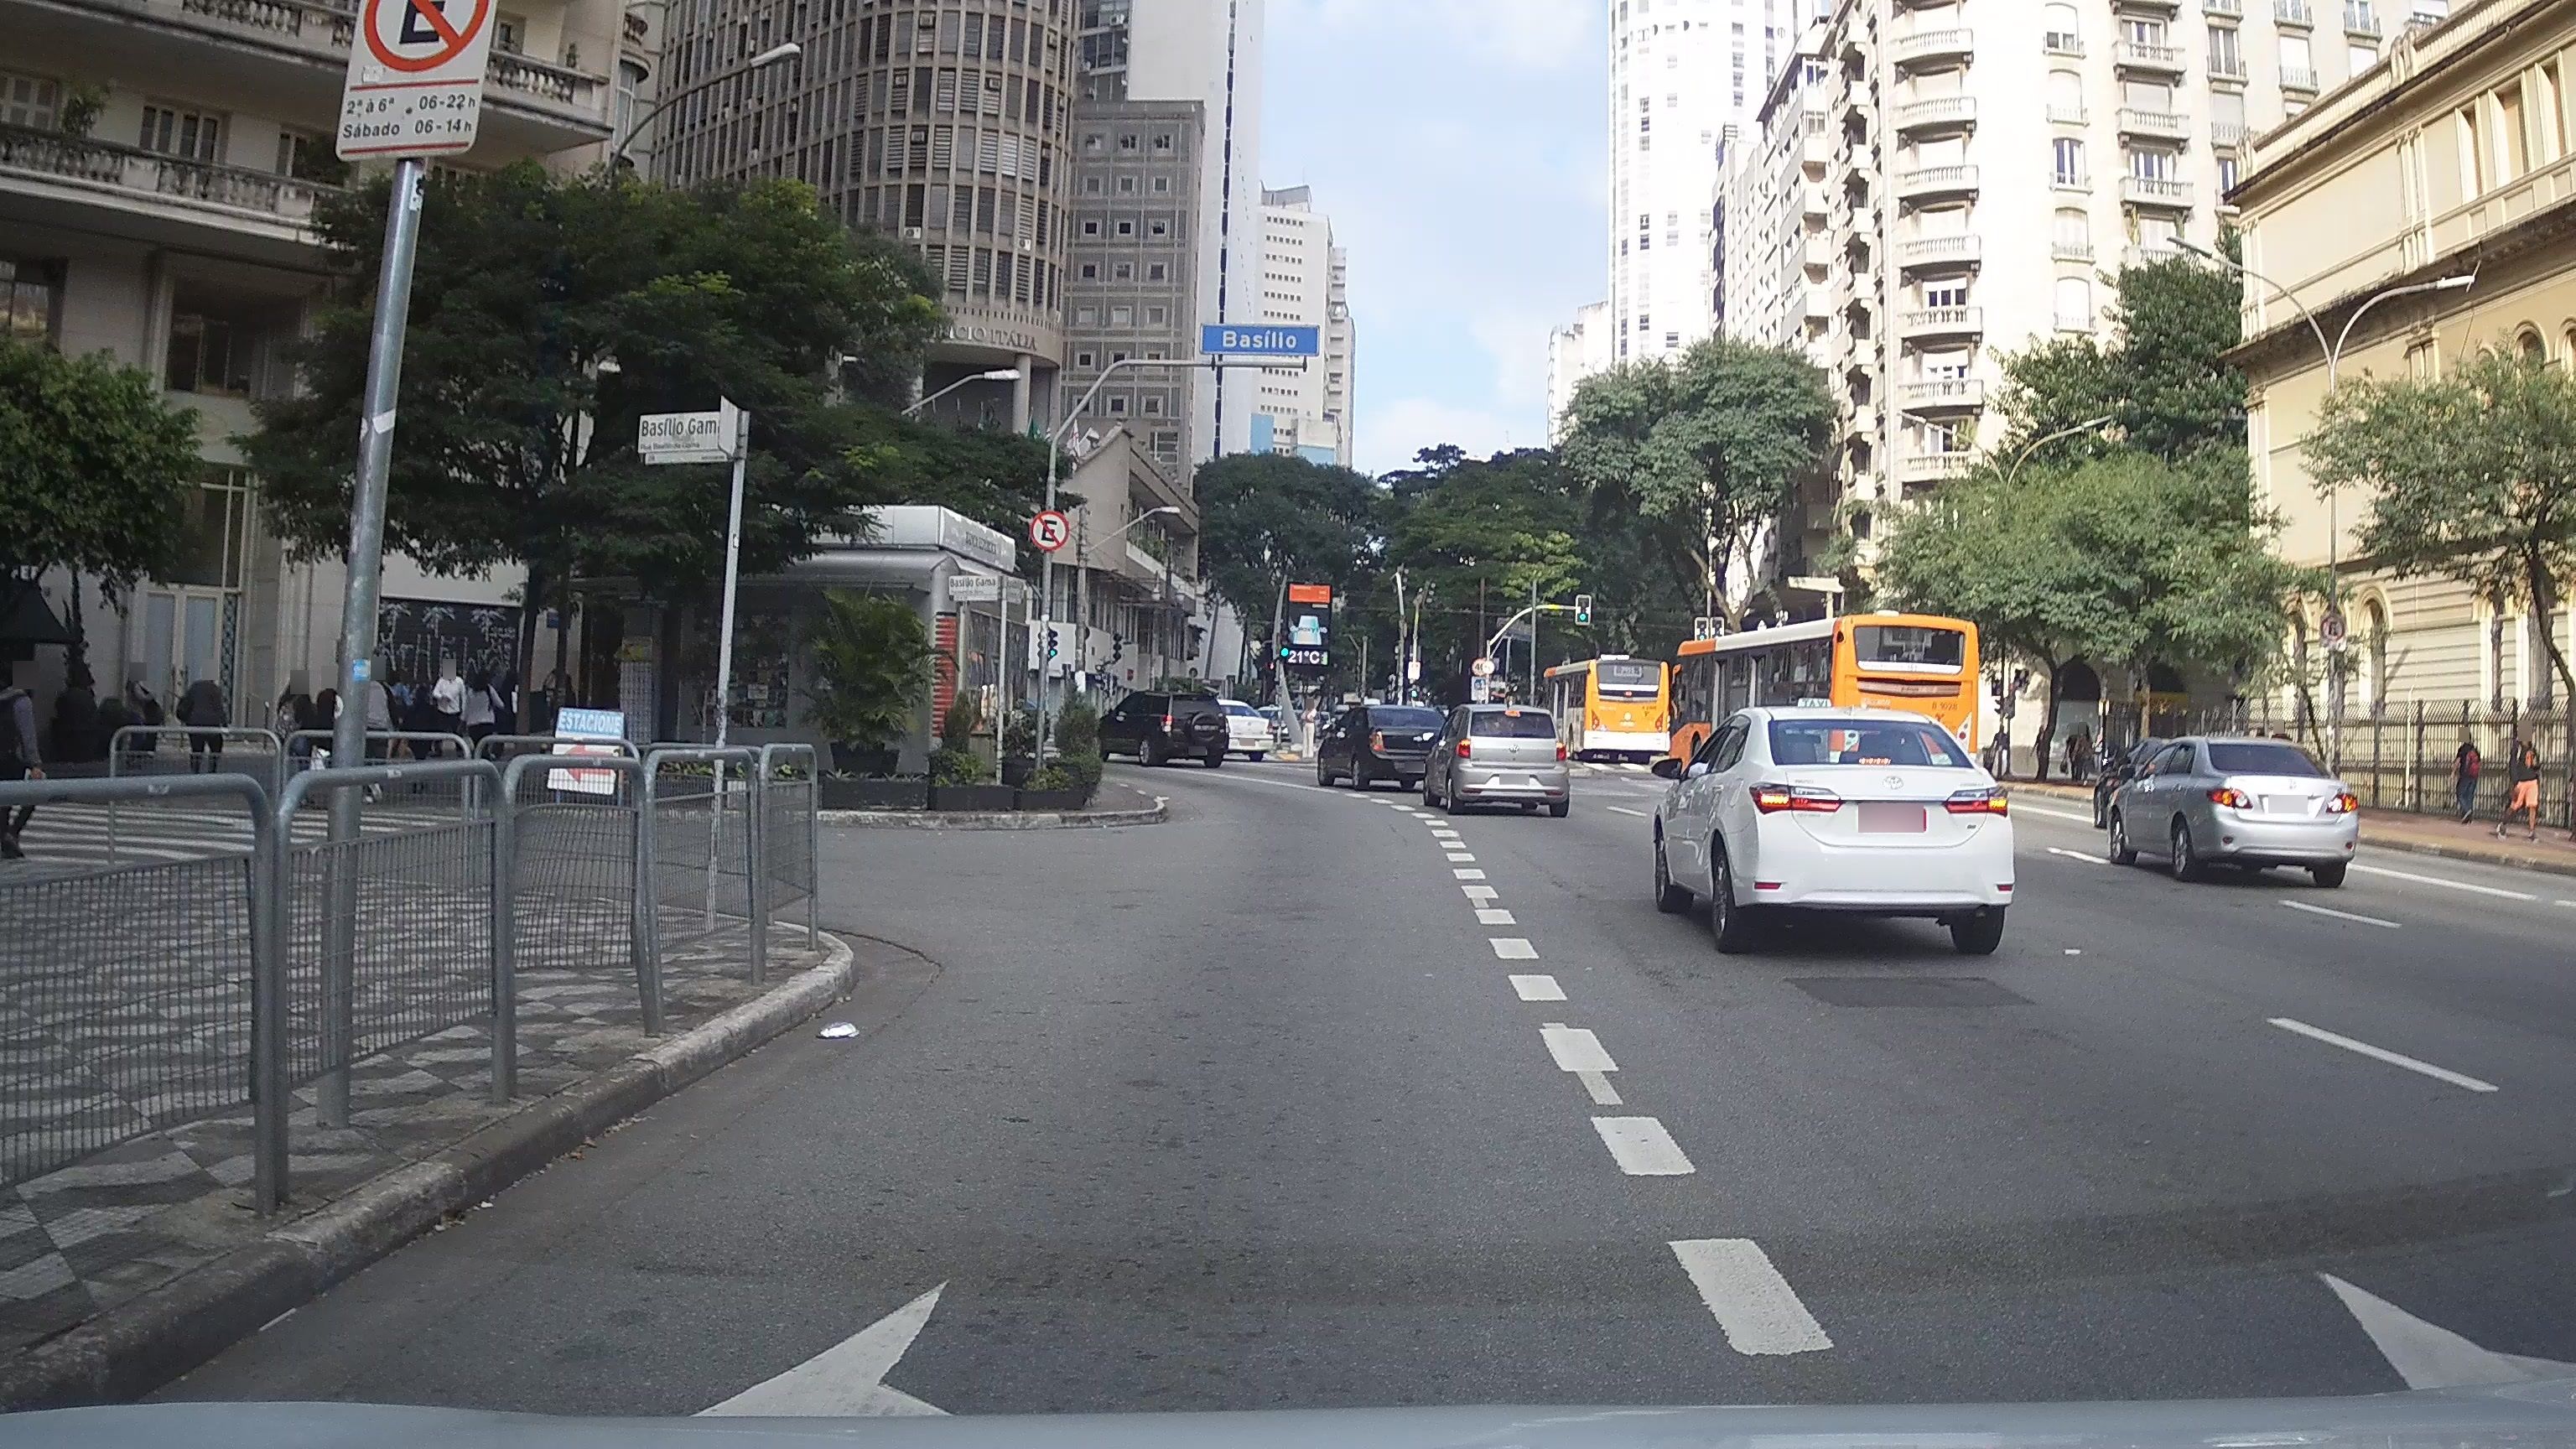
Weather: cloudy
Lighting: day
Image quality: good
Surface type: driving surface
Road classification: secondary
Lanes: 5
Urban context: urban centre
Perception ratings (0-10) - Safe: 5.58, Lively: 8.83, Beautiful: 6.22, Boring: 0.66, Depressing: 2.31, Wealthy: 3.84